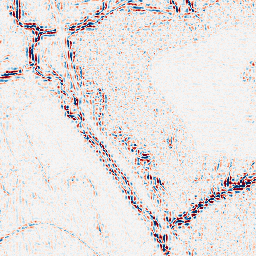
Category: wavelet
Decomposition family: wavelet_biorthogonal
Decomposition parameters: wavelet: bior3.5
level: 2
Upsampling method: bspline
Upsampling parameters: scale: 2
Upsampling scale: 2